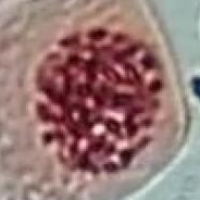
Label: prophase